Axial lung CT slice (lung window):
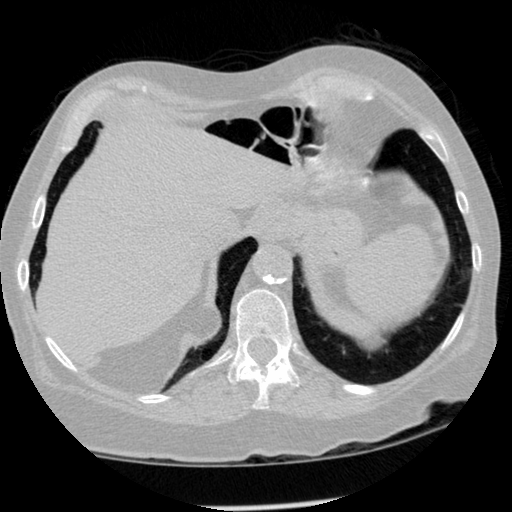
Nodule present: no